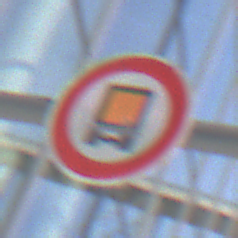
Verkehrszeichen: VerbotKennzeichnungspflichtigeKraftfahrzeugeGefaehrlicheGueter
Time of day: MorningAfternoon
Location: Outdoor (Urban)
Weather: PartlyCloudy
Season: NotSpecified
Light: Natural